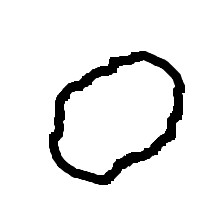
Shape: circle